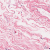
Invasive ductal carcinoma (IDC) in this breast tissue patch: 0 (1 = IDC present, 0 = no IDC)